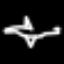
Label: airplane